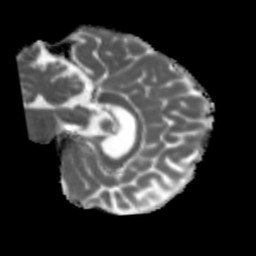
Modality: MD
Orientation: sagittal
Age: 53
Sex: male
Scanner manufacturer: siemens
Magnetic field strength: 3 T
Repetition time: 5.47 s
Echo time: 0.0854 s